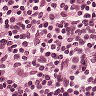
Metastatic tissue present: no